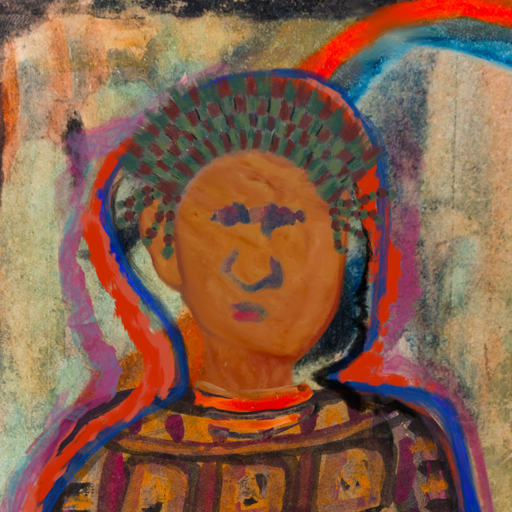
Background: Childish, Head And Neck Front: Pious_Lady, Face Front: In_The_Sun, Bust: Doll, Hair Front: Experience, Head Accessory: After_Raid_Crown, Second Necklace: Blank, Necklace: Experience, Baby: Blank